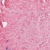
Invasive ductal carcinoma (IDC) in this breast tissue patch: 0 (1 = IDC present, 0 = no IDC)